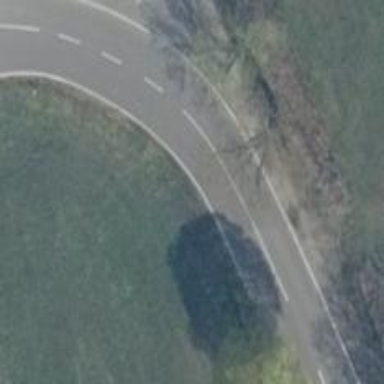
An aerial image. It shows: Secondary road with asphalt surface.